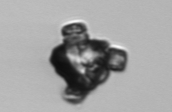
Label: Delphineis